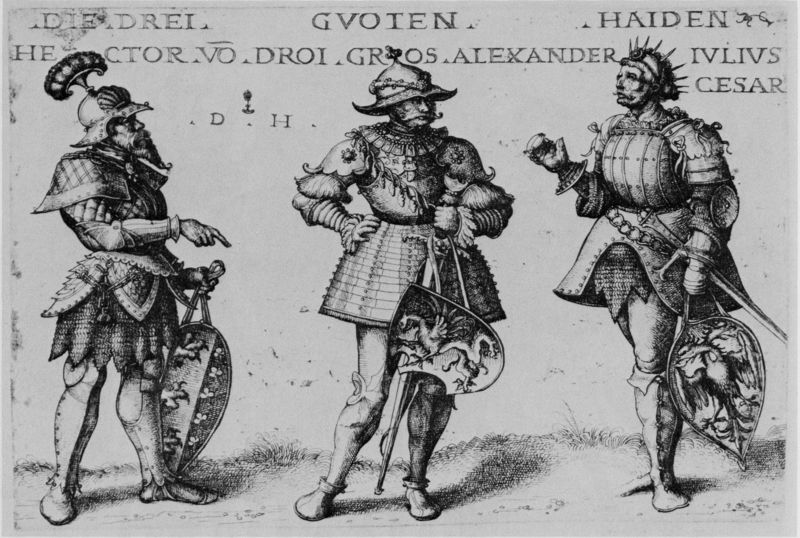
Titel: Die drei guten Heiden: Hector, Alexander der Große und Julius Caesar
Künstler: Daniel Hopfer
Institution: (Seriendruck)
Schlagwörter: adler, hand, mann, schatten, wolken, finger, geste, grau, handschuhe, männer, nase, schwarz, weiss, gürtel, bart, arm, arme, federn, kragen, stehen, bildnis, gesten, hände, portrait, signatur, boden, drei, krone, federbusch, taille, schrift, schuhe, kette, grafik, graphik, soldaten, duktus, inschrift, metall, knie, zeigen, posen, schild, panzer, druck, initialen, radierung, stich, hector, schilder, schwert, schwerter, text, uniform, waffen, buchstaben, beschriftung, helm, stiefel, herrscher, bildnisse, portraits, ritter, rüstung, namen, wappen, zacken, helme, harnisch, mittelalter, krieger, dornen, lanzen, ritterrüstung, platten, kupferstich, helden, sporn, ziseliert, drachen, legende, heroen, die, schilde, caesar, rüstungen, stacheln, alexander, waffenrock, kettenhemd, hektor, beinschienen, schert, alexander der große, bidlnis, goten, haiden, julius cäsar, heiden, ketenhemp, gvoten, rsdierung, guten, d.h., efingerzeig, die drei goten, heoen, lielien, stachelhelm, woldaten